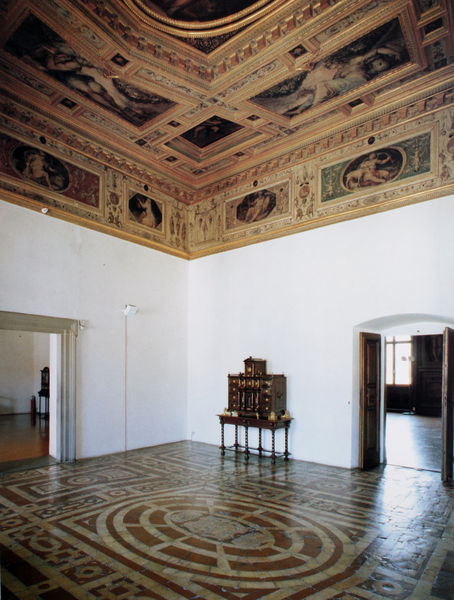
Titel: Palazzo Vecchio, Saal der Ops, Sala di Opi
Künstler: Giorgio Vasari
Standort: Florenz
Institution: Palazzo Vecchio
Schlagwörter: gemälde, weiß, menschen, braun, bunt, fenster, hell, holz, licht, marmor, raum, schmuck, tisch, tür, zimmer, blick, gebäude, haus, rot, schloss, malerei, muster, ornament, wand, barock, rahmen, stein, innenraum, möbel, boden, gold, interieur, reich, decke, innen, oval, stock, wellen, bilder, kommode, schrank, schreibtisch, ecke, bogen, türen, fußboden, parkett, leer, türe, saal, figuren, jugendstil, salon, dekor, figurativ, ornamente, verzierung, wandmalerei, stuck, türflügel, durchgang, innenansicht, lichteinfall, foto, fotografie, wände, offen, palast, fliesen, fliese, mosaik, räume, türstock, programm, intarsien, schnitzerei, verziert, ausstellung, fries, geometrisch, schein, herrschaftlich, üppig, farbfoto, zitat, residenz, götter, mythologisch, fresken, rechteckig, kasetten, kassetten, kassettendecke, deckengemälde, fresko, museum, marmorboden, sekretär, schränkchen, bemalung, wandbild, objekt, szenen, möbelstück, fresco, antikisch, wohnraum, profanbau, deckenmalerei, metope, boulle, einteilung, landshut, malereien, grotesken, deckenfresko, exponat, bodenmosaik, ausmalung, deckenbemalung, sideboard, fußbodenmosaik, ausschmückung, kabinettschrank, steril, stilvoll, weitere zimmer, prunkl